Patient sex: F
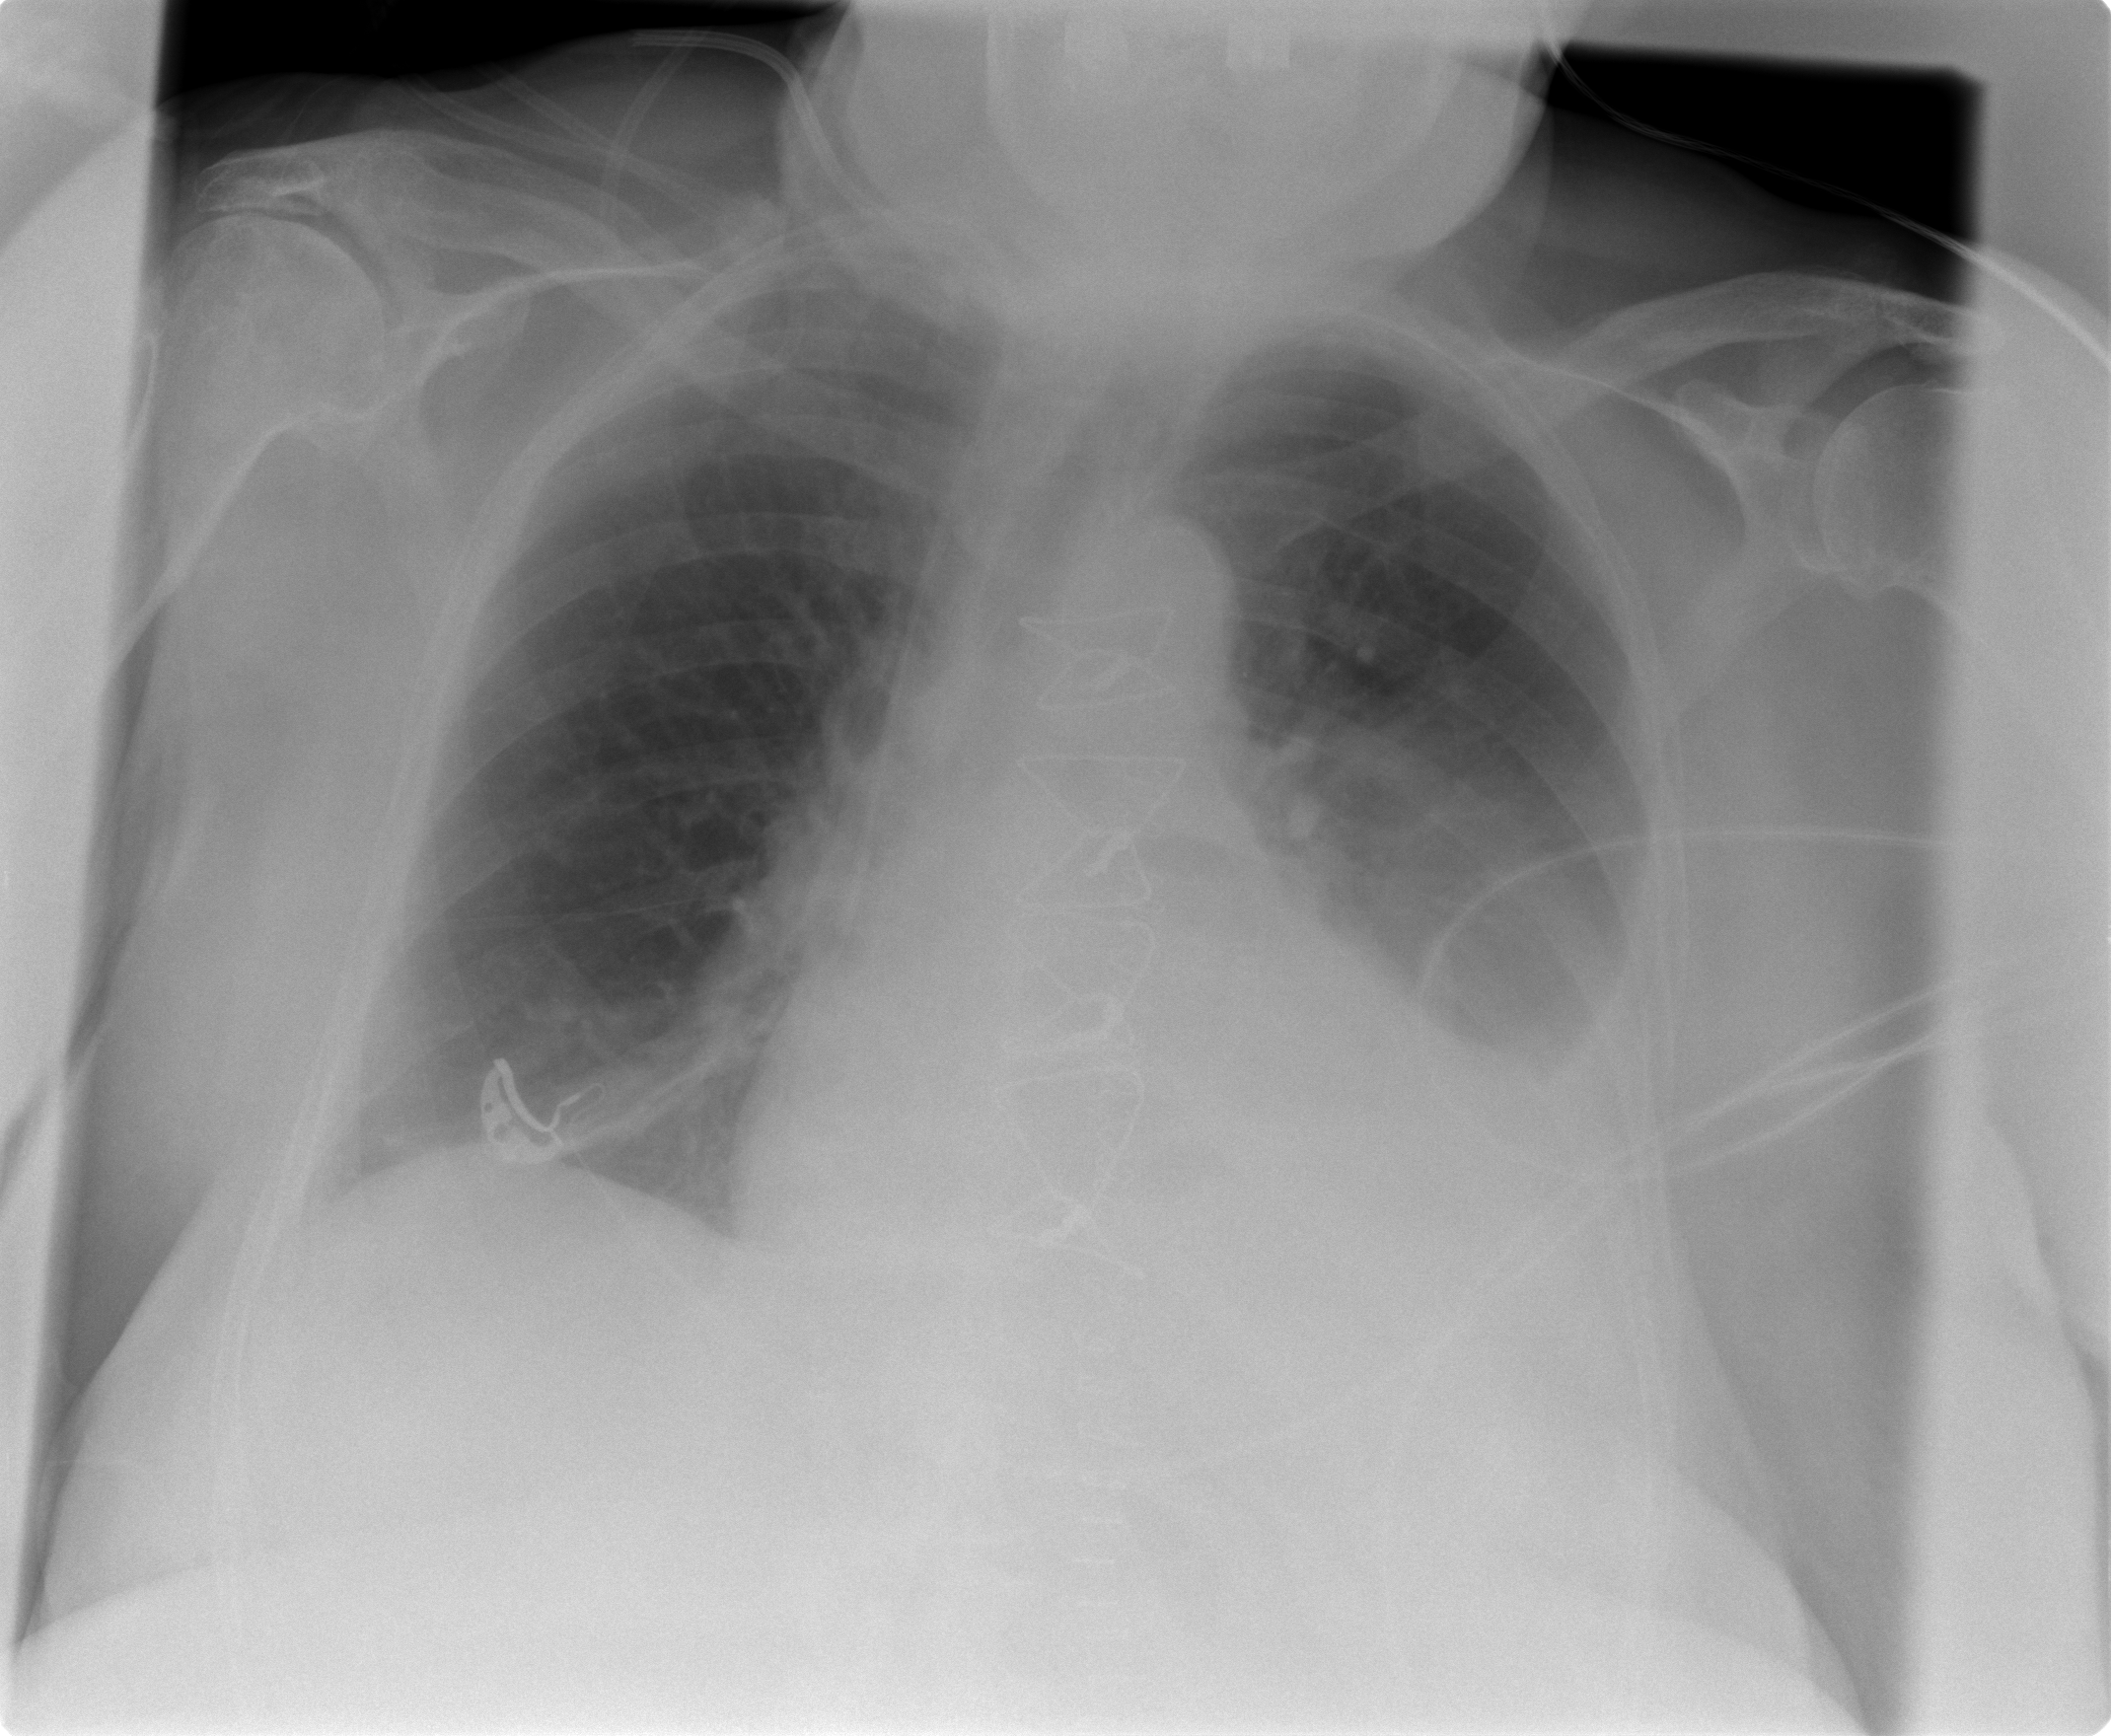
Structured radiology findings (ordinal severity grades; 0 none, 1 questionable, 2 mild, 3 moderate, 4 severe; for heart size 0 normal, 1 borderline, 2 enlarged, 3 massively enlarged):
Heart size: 2
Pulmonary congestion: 0
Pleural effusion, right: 1
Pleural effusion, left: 3
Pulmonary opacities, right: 1
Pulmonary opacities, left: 0
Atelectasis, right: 2
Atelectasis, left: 2